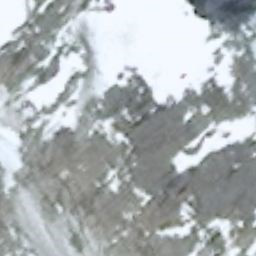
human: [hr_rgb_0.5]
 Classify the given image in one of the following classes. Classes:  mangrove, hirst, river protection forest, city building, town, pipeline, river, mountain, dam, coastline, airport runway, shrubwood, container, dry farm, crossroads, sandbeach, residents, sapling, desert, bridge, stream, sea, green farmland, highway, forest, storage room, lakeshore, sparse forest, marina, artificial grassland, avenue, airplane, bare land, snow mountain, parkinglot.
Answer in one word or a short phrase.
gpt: snow mountain